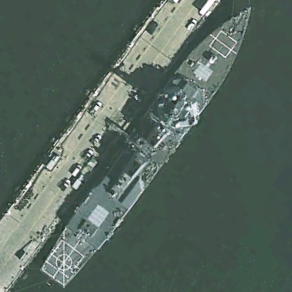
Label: destroyer